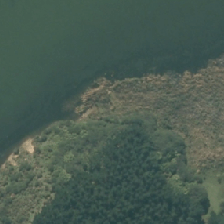
Land cover: herbaceous_freshwater_vege